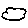
Label: cloud